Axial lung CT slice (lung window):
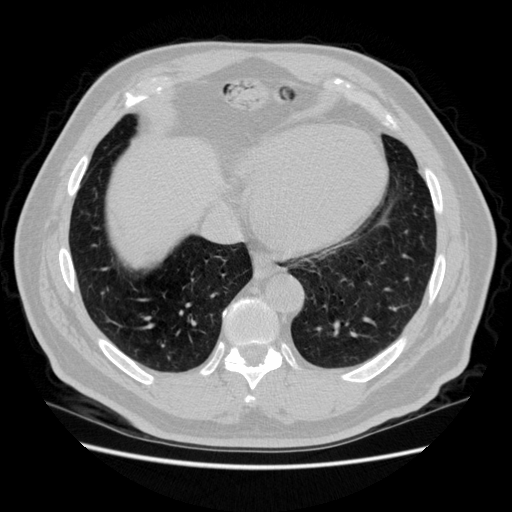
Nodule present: no